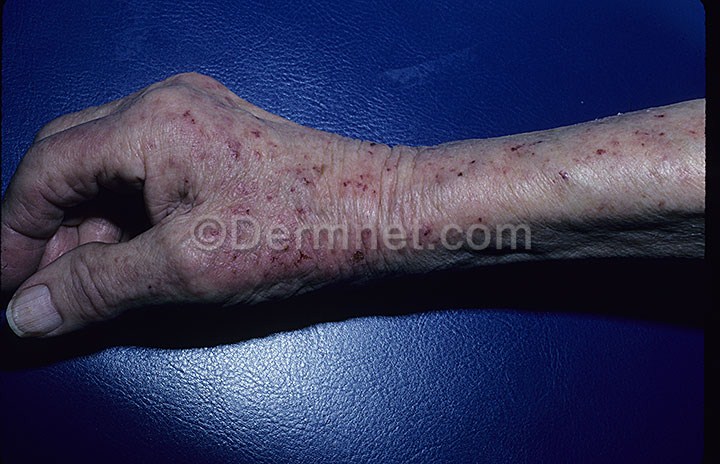
Disease: Exanthems and Drug Eruptions